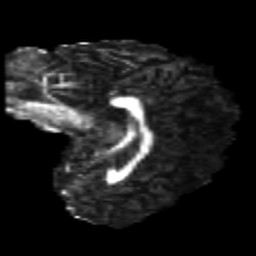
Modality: FA
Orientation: sagittal
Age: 18
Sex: female
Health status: healthy
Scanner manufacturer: philips
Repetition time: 7.383 s
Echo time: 0.08599 s